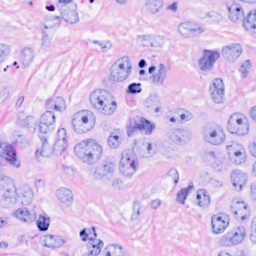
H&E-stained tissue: Breast